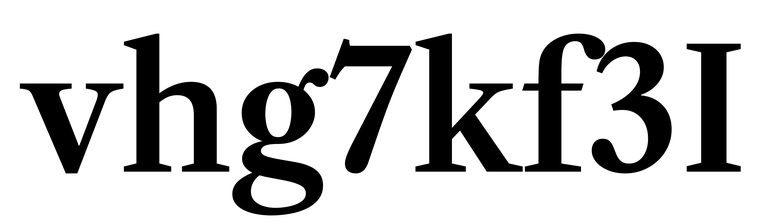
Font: LibreCaslonText_SemiBold